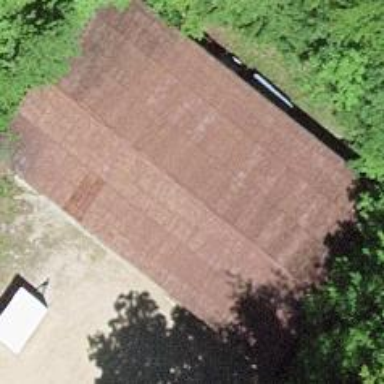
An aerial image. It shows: Shed building.